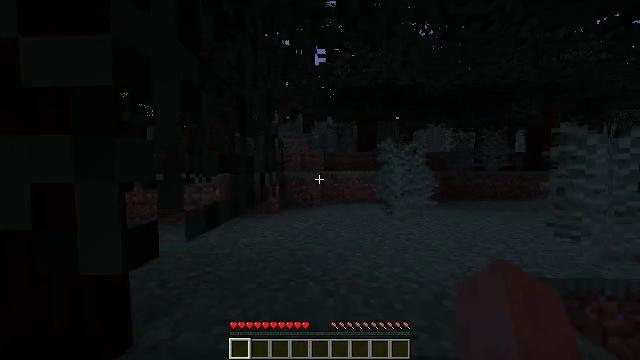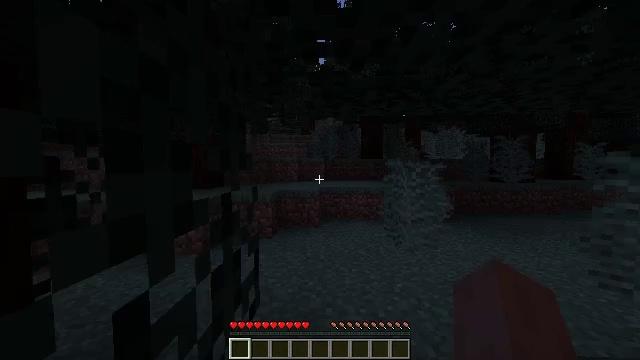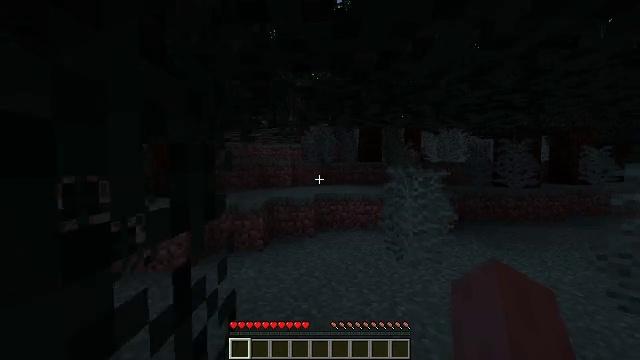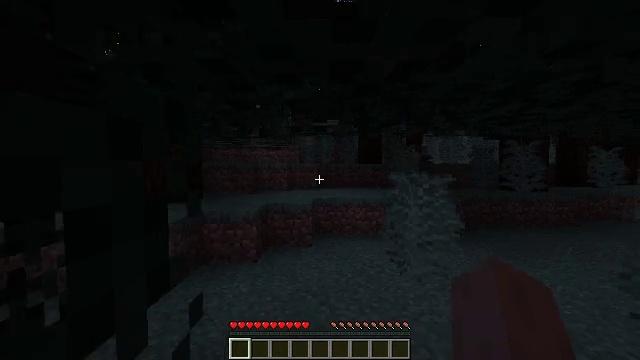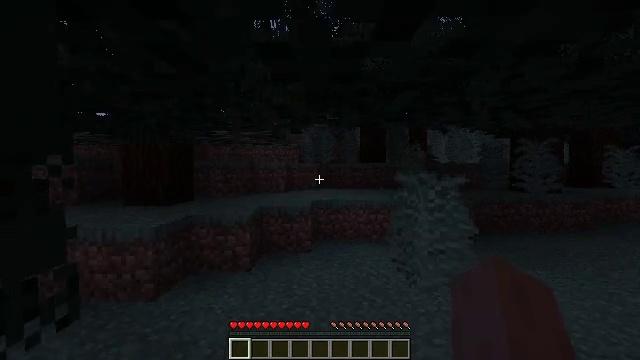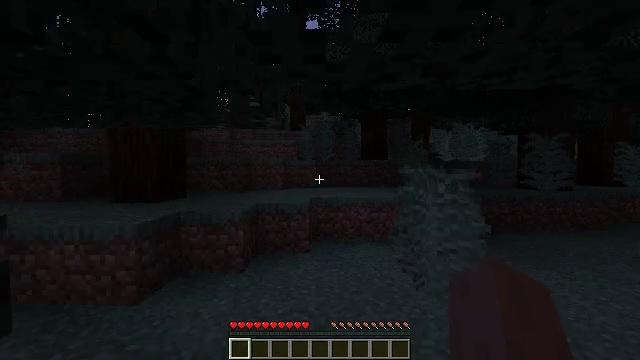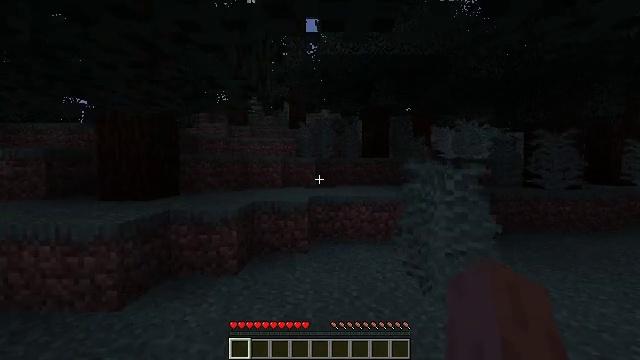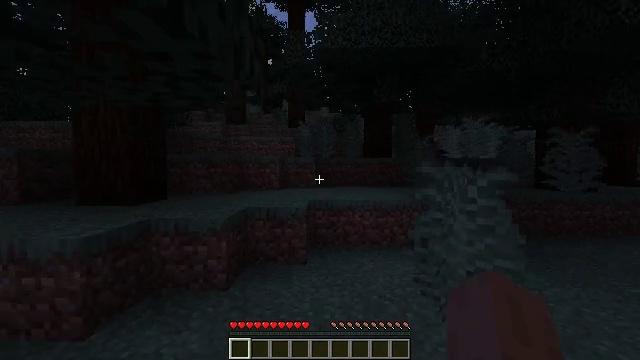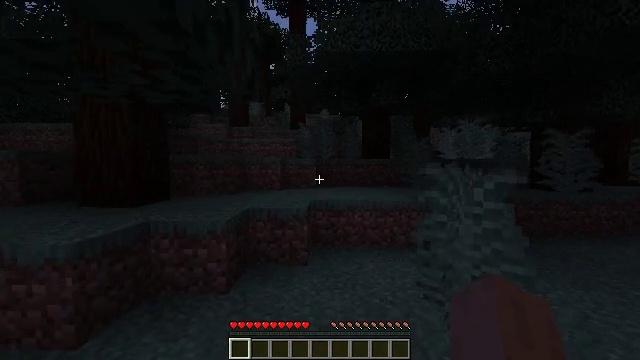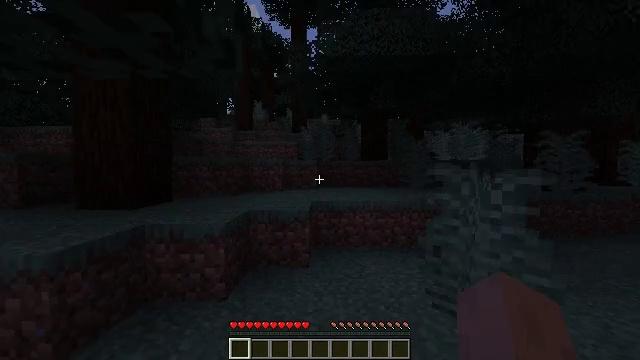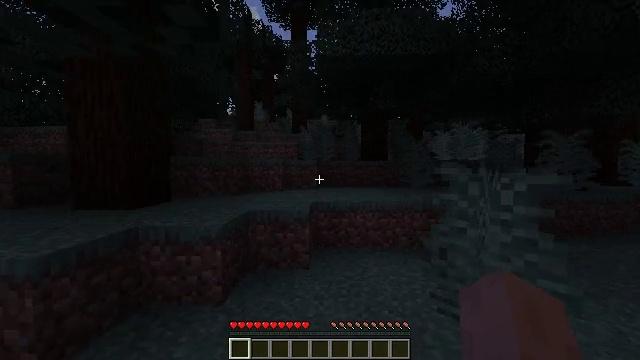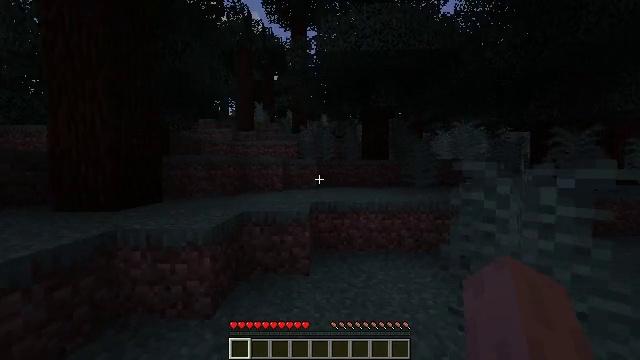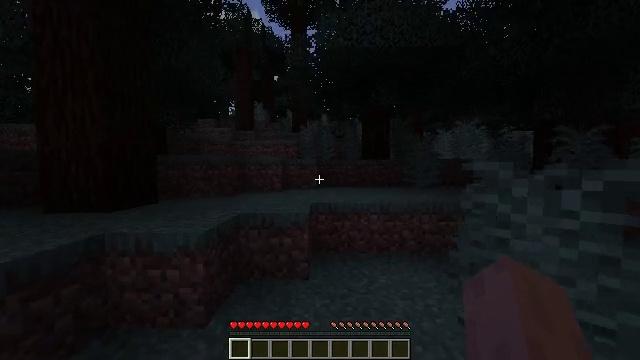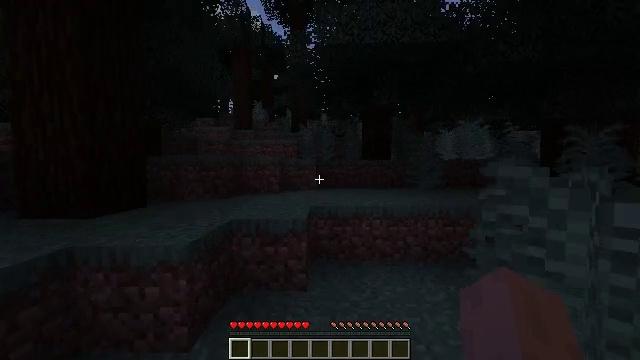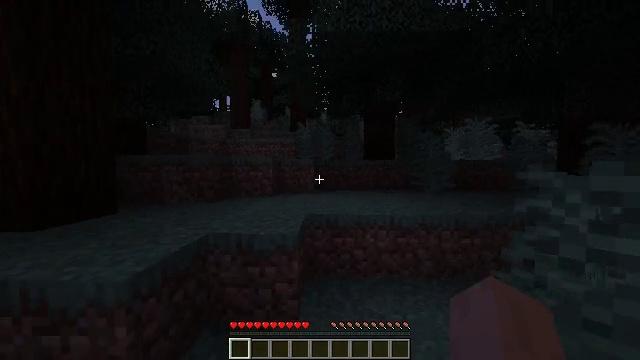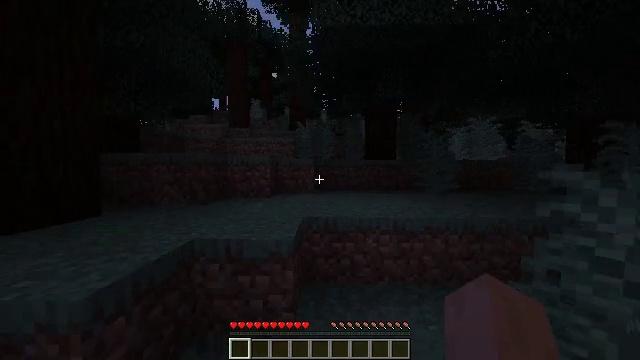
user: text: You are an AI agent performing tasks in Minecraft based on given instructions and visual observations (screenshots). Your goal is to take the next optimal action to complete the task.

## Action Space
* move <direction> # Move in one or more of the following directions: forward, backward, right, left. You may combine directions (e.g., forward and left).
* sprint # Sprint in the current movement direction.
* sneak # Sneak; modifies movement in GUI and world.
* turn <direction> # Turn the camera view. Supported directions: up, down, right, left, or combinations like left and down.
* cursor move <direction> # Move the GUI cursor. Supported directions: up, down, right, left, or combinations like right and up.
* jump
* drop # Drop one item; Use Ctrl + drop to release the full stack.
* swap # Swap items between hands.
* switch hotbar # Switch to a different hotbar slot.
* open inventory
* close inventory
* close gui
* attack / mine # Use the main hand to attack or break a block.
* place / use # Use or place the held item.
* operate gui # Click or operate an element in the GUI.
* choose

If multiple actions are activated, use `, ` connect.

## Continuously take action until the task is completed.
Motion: motion action
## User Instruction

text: Mine the jack o'lantern to collect it.
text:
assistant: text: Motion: move forward, sprint, jump
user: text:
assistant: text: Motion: move forward, sprint, turn right, jump
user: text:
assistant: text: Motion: move forward, sprint, jump
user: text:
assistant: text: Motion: move forward, sprint, jump
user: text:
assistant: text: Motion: move forward, sprint, jump
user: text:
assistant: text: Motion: move forward, sprint, jump
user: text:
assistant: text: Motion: move forward, sprint
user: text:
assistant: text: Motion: move forward, sprint
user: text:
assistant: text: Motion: move forward, sprint
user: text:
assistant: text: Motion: move forward, sprint
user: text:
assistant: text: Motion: move forward, sprint
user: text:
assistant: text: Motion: move forward, sprint
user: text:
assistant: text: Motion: move forward, sprint
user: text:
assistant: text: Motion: move forward, sprint
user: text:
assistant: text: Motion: move forward, sprint
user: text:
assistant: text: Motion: move forward, sprint
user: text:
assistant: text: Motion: move forward, sprint, turn left and down
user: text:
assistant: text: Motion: move forward, sprint, turn left and down, jump
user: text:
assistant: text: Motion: move forward, sprint, turn left, jump
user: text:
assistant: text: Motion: move forward, sprint, turn left, jump
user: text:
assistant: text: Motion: move forward, sprint, turn left, jump
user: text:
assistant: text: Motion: move forward, sprint, turn left
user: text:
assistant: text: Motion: move forward, sprint, turn left
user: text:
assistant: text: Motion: move forward, sprint
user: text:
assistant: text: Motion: move forward, sprint
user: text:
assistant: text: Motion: move forward, sprint, jump
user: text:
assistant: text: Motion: move forward, sprint, jump
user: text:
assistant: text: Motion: move forward, sprint, jump
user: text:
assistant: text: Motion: move forward, sprint, turn right, jump
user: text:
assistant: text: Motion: move forward, sprint, turn right, jump